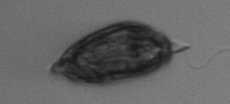
Label: Prorocentrum_micans